Question: I have a requirement to show an EditText at 45 degree angled to horizontal axis.So I used this code to do this
'''
EditText editText = (EditText) findViewById(R.id.edit_text);
editText.setText("Hello");
Animation anim = new RotateAnimation(0.0f, -45.0f, 190, 90);
anim.setFillAfter(true);
editText.setAnimation(anim);
'''
It also shows the EditText as per my requirement. But problem arises when I started typing some text in it.

As you can see the screen shot, some places of the edittext are not showing the text and at the middle portion of the edittext is only displaying the text.
The which is in the left corner of the edittext is just becase of, I set that using
Please help me how to create an edittext obliquely so that I can type properly in it.
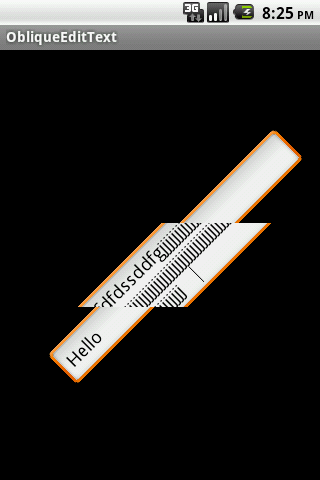
Answer: After a long R&D, I succeed in solving this,
'''
public class CustomEditText extends EditText {
private Animation rotateAnim;
public CustomEditText(Context context) {
super(context);
}
public CustomEditText(Context context, AttributeSet attrs){
super(context, attrs);
}
private void createAnim(Canvas canvas) {
rotateAnim = new RotateAnimation(0, -45, 250, 50);
rotateAnim.setRepeatCount(Animation.INFINITE);
startAnimation(rotateAnim);
}
@Override
protected void onDraw(Canvas canvas) {
super.onDraw(canvas);
// creates the animation the first time
if (rotateAnim == null) {
createAnim(canvas);
}
}
}
'''